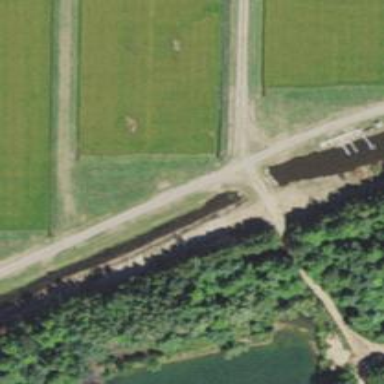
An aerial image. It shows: Canal.